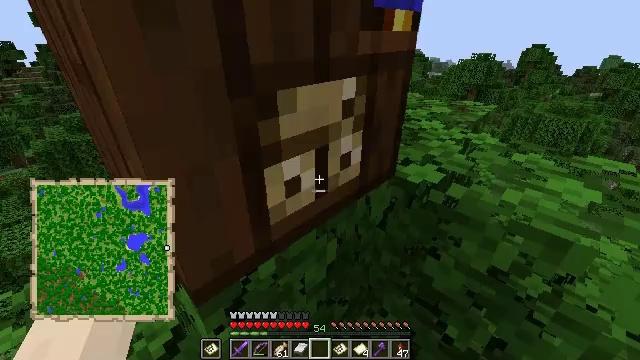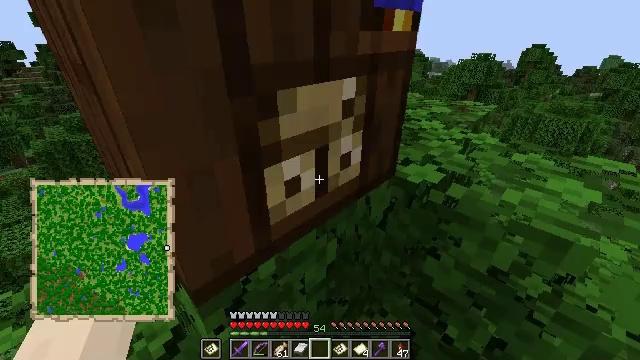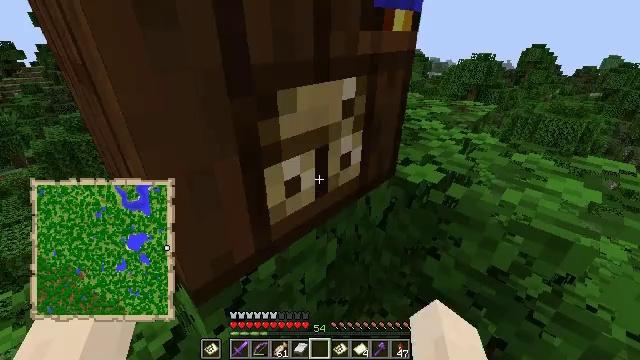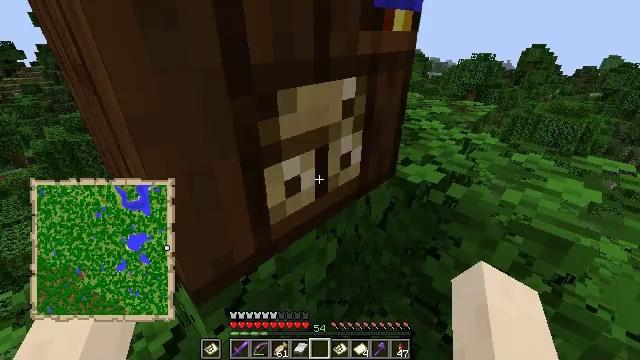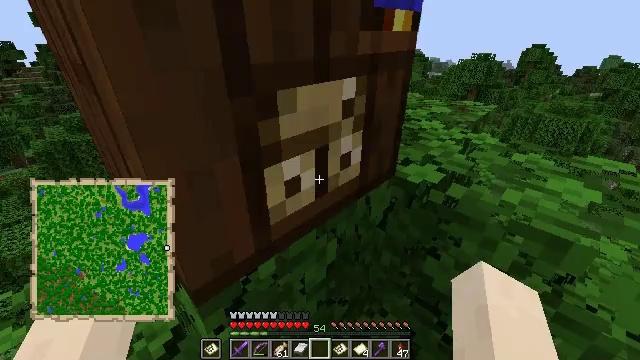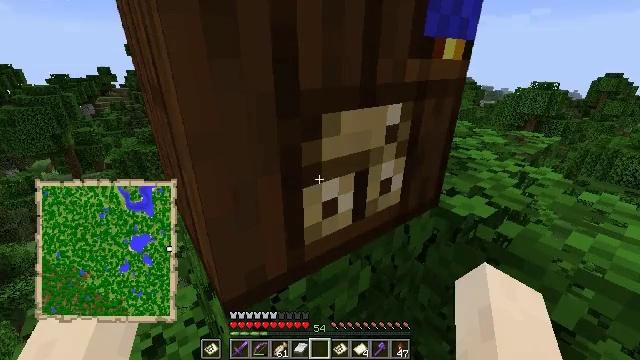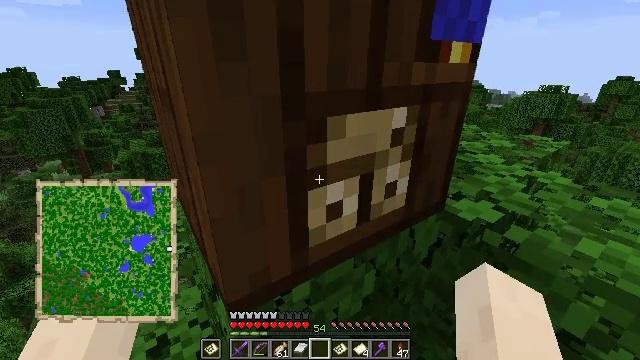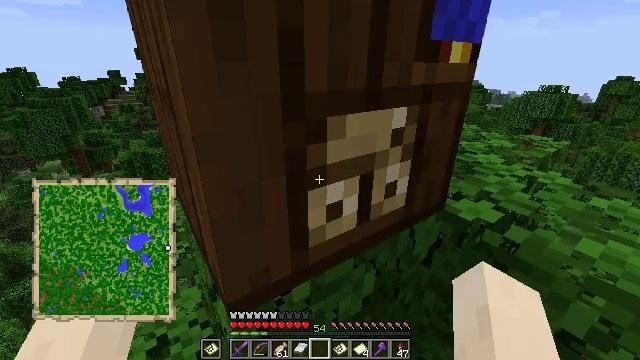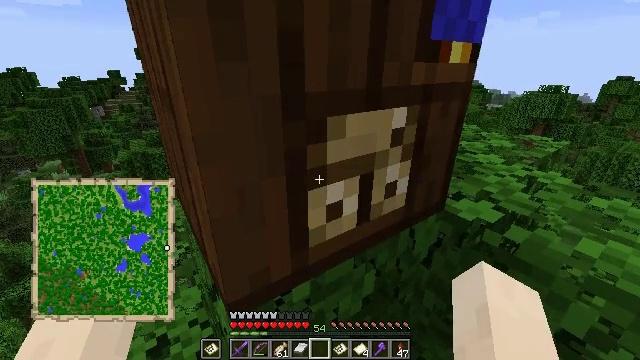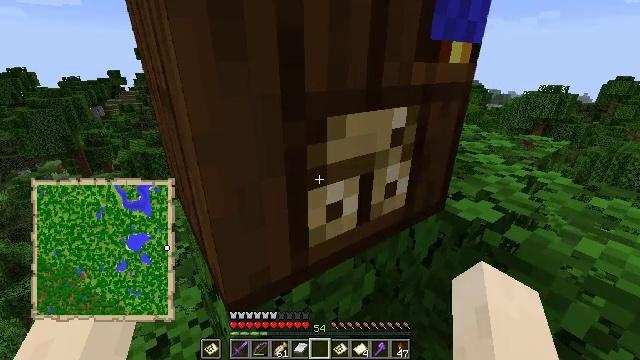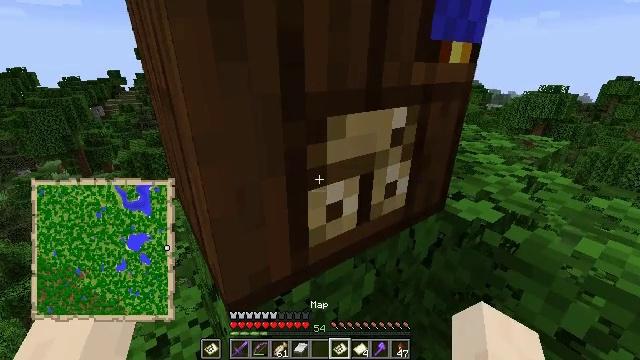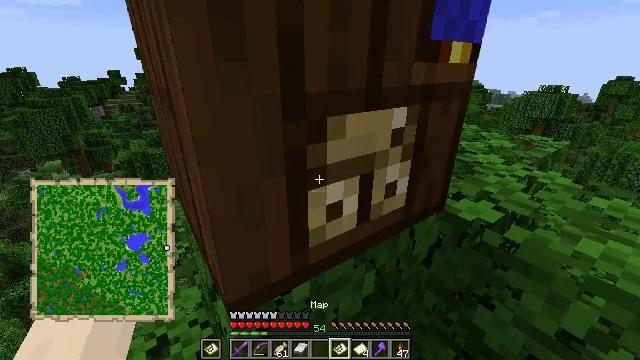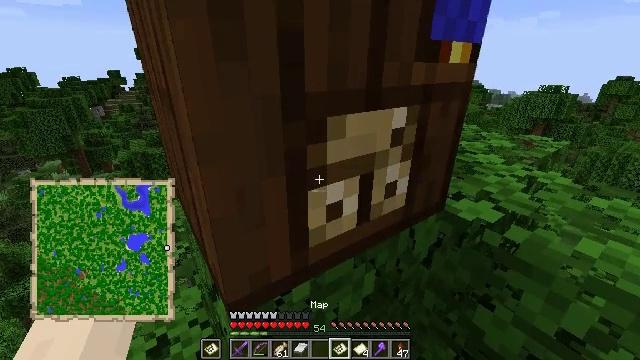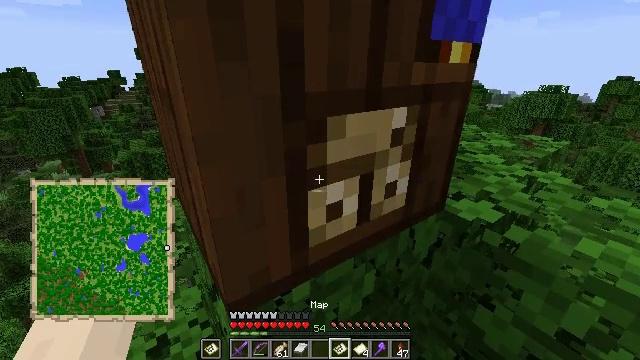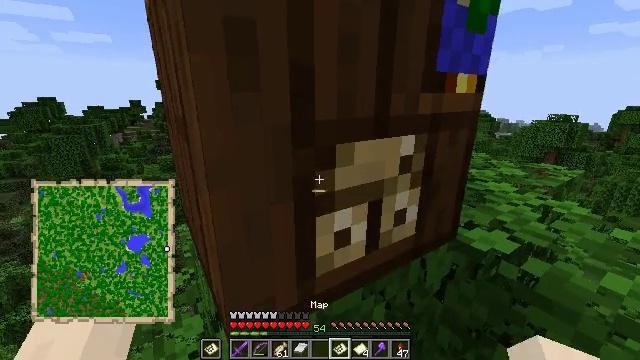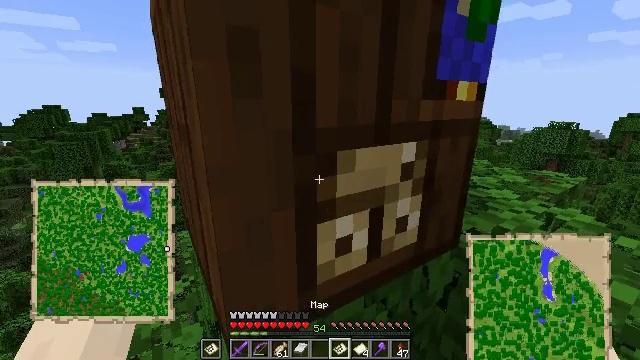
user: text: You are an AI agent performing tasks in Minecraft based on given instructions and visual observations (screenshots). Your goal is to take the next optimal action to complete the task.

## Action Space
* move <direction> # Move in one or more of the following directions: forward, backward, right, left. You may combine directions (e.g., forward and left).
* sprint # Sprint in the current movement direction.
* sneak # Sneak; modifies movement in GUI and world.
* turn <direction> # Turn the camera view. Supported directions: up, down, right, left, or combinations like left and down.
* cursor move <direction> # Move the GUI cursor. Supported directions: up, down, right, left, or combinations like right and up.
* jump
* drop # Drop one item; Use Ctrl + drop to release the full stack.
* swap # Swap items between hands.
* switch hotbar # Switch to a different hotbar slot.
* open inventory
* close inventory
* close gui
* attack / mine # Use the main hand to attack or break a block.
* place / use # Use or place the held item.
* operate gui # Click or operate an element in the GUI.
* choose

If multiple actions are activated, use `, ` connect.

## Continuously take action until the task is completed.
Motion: motion action
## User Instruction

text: Gather the cartography table from its current location.
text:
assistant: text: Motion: no_op
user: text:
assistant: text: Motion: no_op
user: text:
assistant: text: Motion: no_op
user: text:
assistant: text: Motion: no_op
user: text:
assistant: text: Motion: turn left and up
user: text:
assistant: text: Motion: turn left
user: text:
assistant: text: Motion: no_op
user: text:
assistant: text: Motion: no_op
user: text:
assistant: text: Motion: no_op
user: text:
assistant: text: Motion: no_op
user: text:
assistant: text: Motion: no_op
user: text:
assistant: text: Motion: no_op
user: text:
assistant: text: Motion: no_op
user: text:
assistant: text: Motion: turn left and up
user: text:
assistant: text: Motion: turn up
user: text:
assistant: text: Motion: use / place
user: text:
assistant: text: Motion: use / place
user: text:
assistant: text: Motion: use / place
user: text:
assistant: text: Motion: no_op
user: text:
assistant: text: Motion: no_op
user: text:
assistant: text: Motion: no_op
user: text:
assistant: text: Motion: no_op
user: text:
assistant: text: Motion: no_op
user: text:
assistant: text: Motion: no_op
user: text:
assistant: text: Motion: turn right and down
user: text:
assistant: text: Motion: turn down
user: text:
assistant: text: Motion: turn down
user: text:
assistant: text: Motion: no_op
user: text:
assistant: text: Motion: no_op
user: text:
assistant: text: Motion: no_op